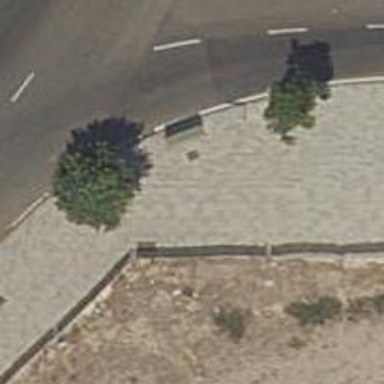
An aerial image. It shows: Footway surfaced with paving stones.